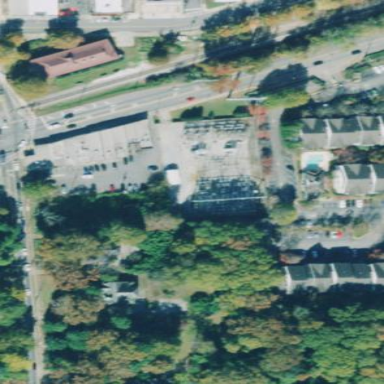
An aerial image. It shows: Distribution level power substation surrounded by fence.